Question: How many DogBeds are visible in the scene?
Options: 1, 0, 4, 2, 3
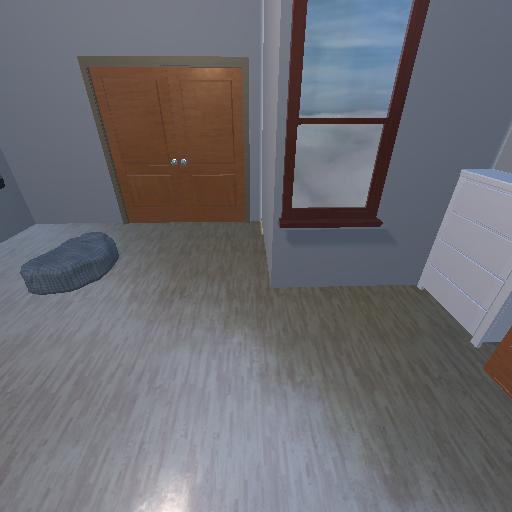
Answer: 1